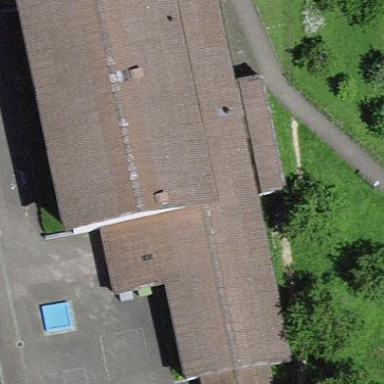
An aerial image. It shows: School building.